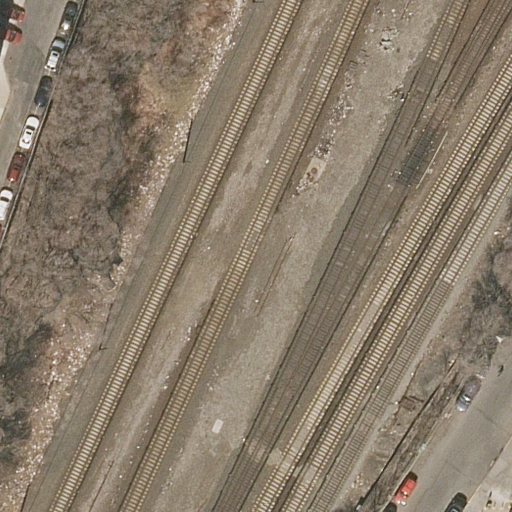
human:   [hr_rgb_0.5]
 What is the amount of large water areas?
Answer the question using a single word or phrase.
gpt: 0

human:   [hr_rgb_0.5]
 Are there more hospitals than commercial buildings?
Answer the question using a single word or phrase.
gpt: yes

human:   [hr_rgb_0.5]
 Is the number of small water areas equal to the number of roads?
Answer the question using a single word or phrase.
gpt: no

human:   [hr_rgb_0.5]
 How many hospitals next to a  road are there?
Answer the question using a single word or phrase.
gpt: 1

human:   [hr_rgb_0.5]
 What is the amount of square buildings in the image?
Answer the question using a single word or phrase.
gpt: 0

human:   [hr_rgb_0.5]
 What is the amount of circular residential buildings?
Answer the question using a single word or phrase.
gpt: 0

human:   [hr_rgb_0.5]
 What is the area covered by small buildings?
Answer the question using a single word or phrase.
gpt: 0m2

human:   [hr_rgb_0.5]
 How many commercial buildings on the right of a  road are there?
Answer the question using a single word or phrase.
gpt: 0

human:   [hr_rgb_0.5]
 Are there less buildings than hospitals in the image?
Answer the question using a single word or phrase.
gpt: yes

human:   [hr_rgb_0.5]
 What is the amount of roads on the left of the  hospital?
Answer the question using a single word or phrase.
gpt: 1

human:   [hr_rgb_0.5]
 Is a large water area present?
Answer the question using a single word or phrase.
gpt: no

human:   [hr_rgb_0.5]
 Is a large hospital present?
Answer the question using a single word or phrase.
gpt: yes

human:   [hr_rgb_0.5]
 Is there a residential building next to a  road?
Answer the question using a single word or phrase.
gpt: no

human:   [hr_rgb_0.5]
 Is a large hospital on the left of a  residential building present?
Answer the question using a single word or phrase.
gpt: no

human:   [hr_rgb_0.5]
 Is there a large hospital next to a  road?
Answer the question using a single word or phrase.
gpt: yes

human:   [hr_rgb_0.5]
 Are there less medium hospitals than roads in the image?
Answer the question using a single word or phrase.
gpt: yes

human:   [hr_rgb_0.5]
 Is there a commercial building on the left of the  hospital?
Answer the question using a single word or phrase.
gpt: no

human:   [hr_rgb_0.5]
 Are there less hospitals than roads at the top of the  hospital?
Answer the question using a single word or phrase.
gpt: yes

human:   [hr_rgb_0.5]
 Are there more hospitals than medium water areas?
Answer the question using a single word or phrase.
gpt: yes

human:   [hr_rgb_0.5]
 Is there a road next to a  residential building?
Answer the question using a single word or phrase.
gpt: no

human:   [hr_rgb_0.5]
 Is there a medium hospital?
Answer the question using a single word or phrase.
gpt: no

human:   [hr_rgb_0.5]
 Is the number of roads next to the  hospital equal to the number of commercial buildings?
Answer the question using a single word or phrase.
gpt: no

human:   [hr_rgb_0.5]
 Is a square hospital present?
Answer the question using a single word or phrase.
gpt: no

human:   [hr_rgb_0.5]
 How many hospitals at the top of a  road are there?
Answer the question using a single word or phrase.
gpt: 0

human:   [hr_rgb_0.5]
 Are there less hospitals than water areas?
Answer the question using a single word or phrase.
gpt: no

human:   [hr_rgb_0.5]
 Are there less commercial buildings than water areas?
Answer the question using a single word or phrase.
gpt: no

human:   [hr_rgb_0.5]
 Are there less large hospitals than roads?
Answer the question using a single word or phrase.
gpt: yes

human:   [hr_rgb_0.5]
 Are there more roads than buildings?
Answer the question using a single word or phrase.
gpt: yes

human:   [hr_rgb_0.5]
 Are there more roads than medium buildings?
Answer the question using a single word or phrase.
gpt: yes

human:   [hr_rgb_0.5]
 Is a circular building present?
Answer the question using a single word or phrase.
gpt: no

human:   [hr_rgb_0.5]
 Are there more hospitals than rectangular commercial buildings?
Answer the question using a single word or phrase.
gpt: yes

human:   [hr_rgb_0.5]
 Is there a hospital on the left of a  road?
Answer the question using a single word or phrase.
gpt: no

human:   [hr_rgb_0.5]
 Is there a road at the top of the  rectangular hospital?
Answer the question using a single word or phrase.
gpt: yes

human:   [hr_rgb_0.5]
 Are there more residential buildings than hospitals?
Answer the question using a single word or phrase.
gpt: no

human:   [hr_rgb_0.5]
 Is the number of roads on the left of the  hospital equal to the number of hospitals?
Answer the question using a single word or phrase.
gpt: yes

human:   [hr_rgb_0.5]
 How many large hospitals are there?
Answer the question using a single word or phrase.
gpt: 1